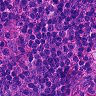
Metastatic tissue present: no